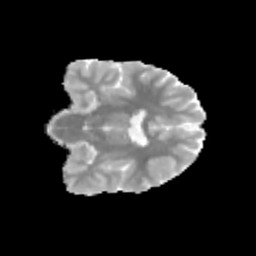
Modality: MD
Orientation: coronal
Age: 13
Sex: male
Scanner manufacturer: siemens
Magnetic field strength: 3 T
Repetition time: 3.8 s
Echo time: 0.07 s